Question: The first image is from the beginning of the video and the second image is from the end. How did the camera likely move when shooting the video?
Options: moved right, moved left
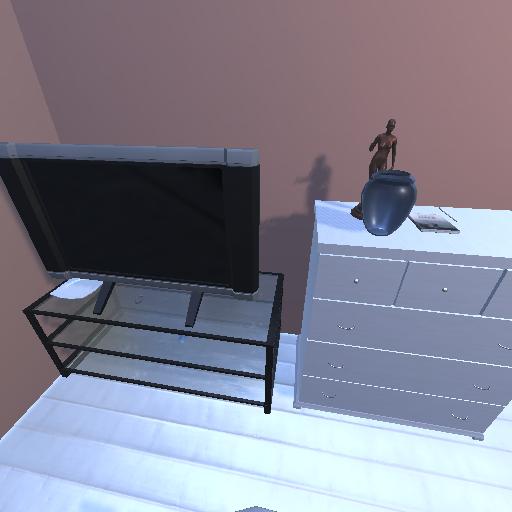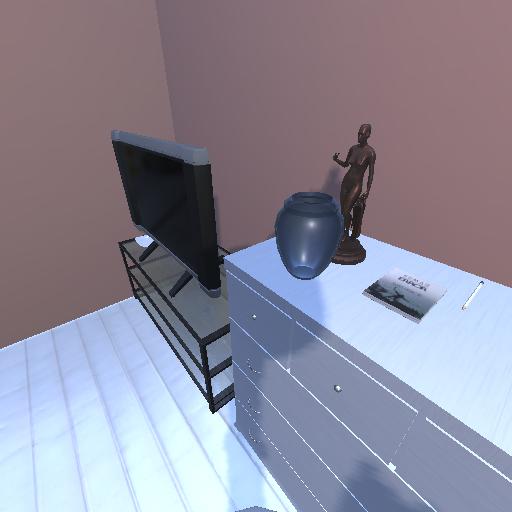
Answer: moved right